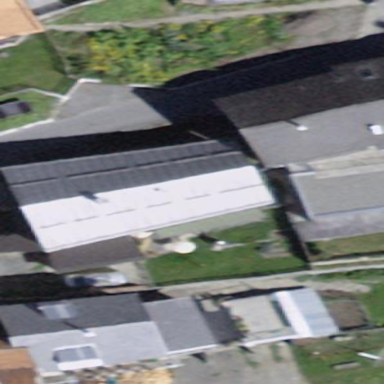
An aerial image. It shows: Building with gabled roof oriented along its length.